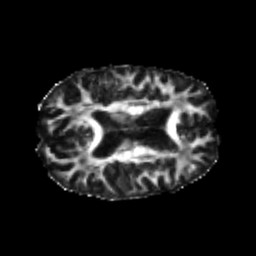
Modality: FA
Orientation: axial
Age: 22
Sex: male
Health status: healthy
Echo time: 0.074 s